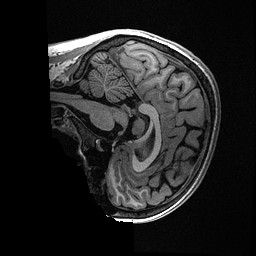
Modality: T1w
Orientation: sagittal
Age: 23
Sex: female
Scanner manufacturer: ge
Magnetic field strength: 3 T
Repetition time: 0.006952 s
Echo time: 0.00292 s